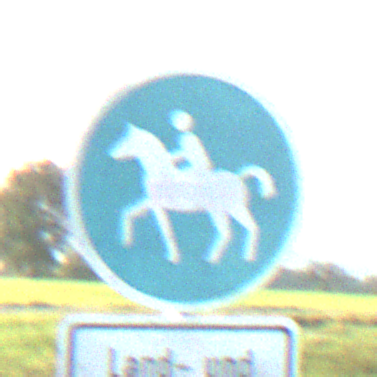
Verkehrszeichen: Reitweg
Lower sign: BesondereFahrzeugeUndTransportgueter8
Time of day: MorningAfternoon
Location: Outdoor (Nature)
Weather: Clear
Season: NotSpecified
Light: Natural